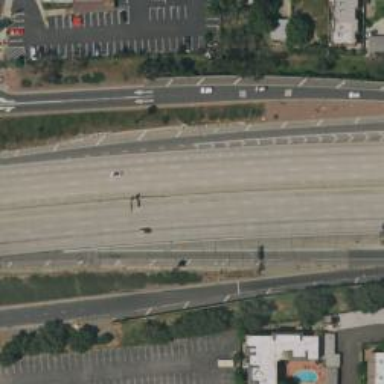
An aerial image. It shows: Motorway.